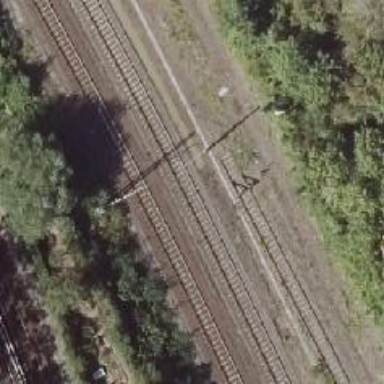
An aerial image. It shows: Railway signal.